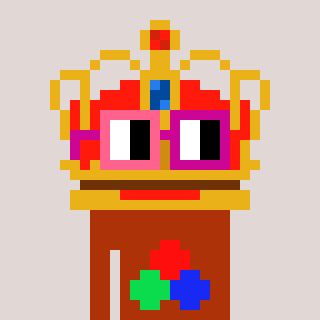
a pixel art character with square pink and red glasses, a crown-shaped head and a hotbrown-colored body on a warm background